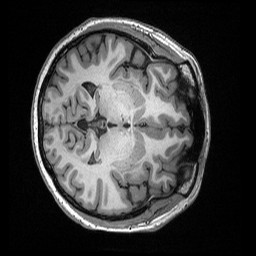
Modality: T1w
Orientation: axial
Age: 30
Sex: female